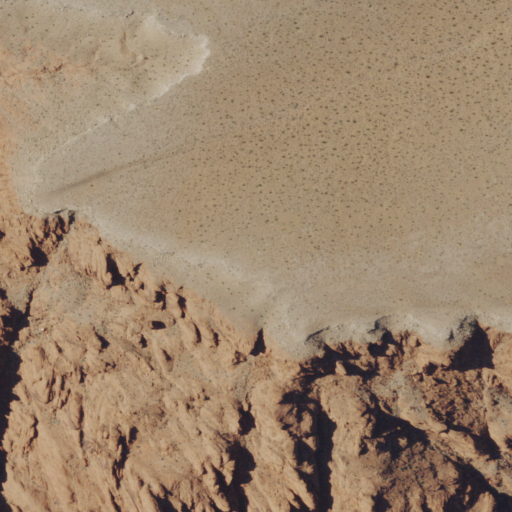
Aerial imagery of mountain in Nevada named Baseline Mesa containing grassland, barren land, and shrub